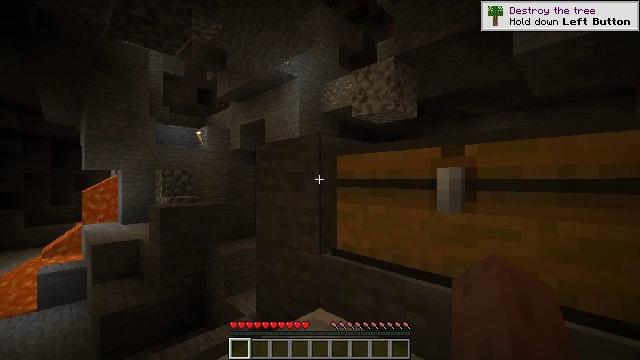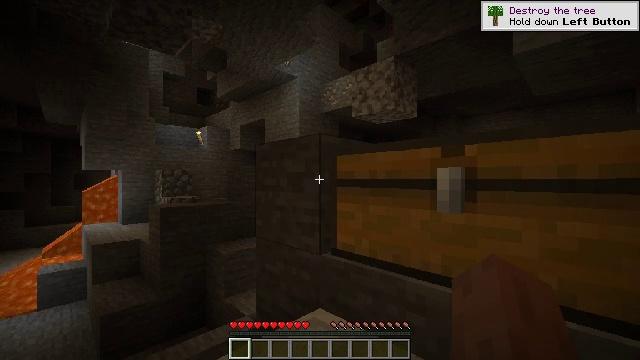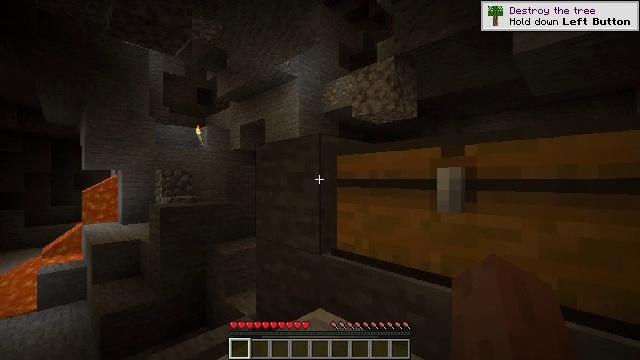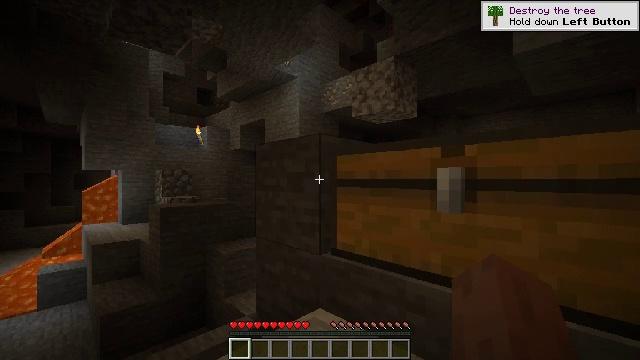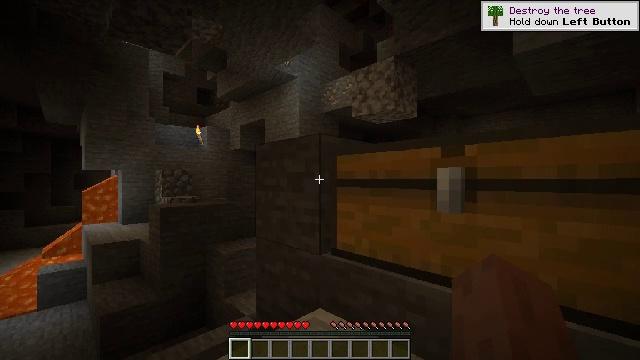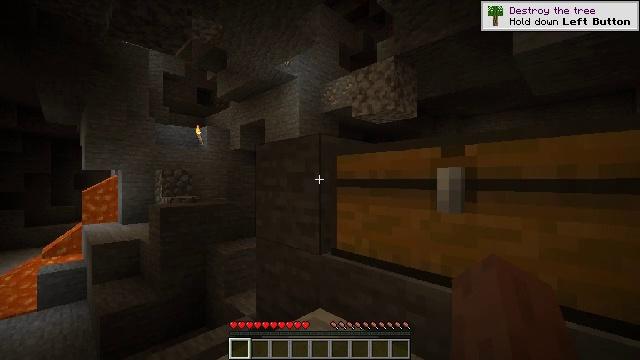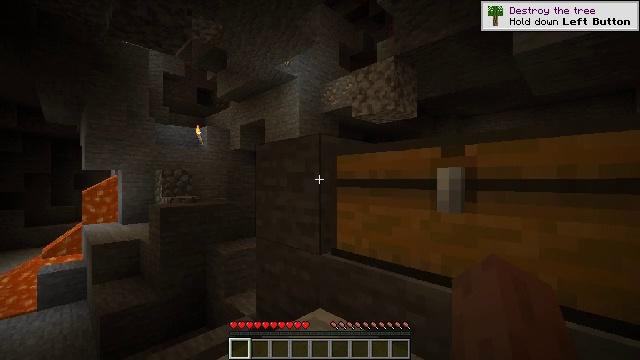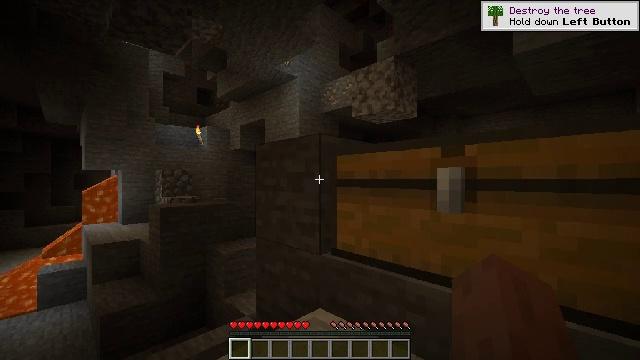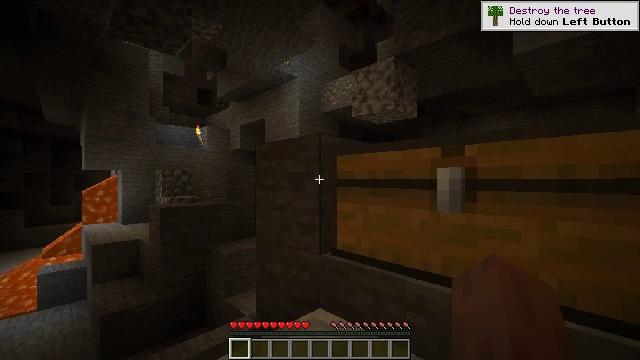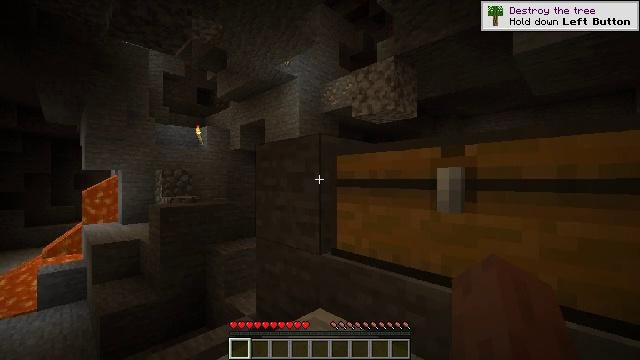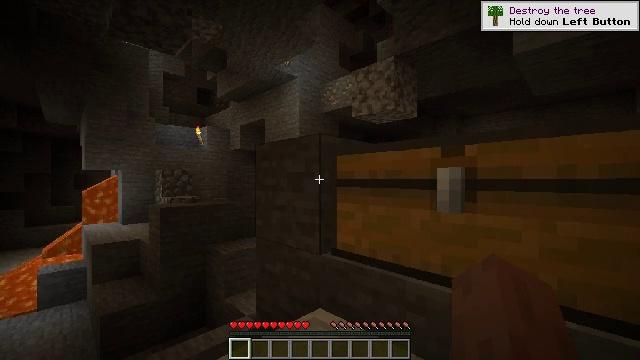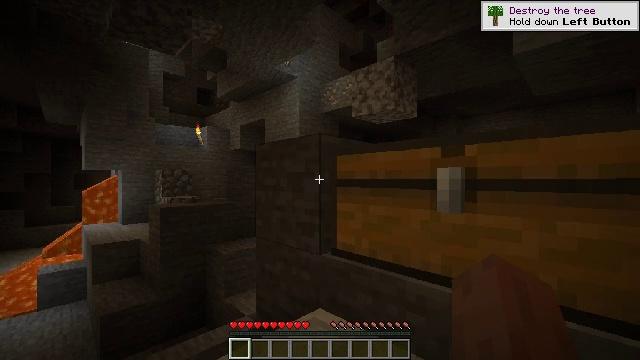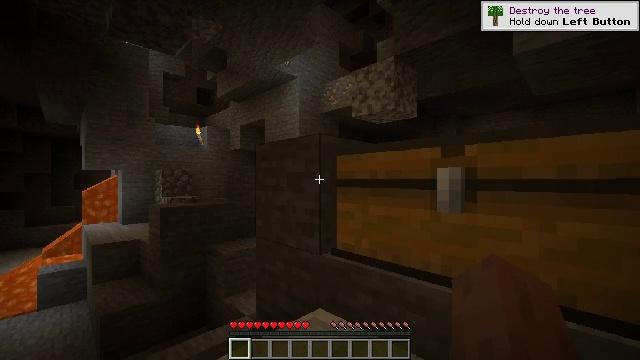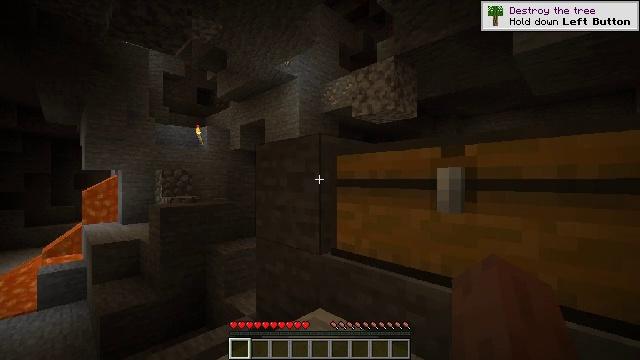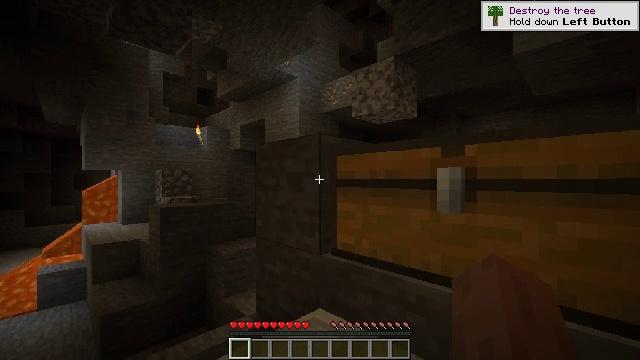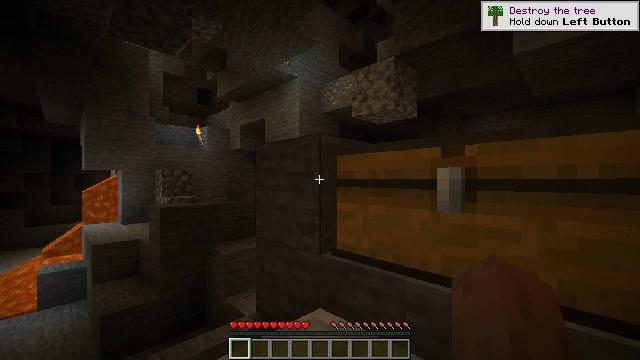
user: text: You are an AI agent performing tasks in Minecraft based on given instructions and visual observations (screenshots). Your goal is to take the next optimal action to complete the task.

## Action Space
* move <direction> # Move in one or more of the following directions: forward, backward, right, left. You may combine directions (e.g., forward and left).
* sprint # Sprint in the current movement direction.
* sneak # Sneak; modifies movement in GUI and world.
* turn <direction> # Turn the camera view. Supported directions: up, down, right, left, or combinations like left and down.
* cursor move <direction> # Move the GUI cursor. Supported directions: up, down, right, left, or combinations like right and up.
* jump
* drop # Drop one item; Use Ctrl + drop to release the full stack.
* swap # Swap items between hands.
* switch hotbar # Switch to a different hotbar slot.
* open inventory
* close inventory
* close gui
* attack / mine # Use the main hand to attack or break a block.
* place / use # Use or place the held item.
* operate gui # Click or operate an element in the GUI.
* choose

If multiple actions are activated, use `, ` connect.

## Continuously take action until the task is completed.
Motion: motion action
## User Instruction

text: Construct iron leggings using iron ingots.
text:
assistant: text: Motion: no_op
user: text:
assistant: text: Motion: no_op
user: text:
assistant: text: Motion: no_op
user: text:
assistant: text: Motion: no_op
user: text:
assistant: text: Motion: no_op
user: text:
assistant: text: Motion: no_op
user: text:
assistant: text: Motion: no_op
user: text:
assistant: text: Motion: no_op
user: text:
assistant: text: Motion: no_op
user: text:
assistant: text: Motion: no_op
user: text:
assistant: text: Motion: no_op
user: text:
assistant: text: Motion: no_op
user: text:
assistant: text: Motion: no_op
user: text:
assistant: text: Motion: no_op
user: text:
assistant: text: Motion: no_op
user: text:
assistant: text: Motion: no_op
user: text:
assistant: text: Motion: no_op
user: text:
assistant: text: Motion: no_op
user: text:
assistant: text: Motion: no_op
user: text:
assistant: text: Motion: no_op
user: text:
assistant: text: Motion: no_op
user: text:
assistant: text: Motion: no_op
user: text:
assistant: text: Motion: no_op
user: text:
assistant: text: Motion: no_op
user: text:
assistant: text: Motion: no_op
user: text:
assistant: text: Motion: no_op
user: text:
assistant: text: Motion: no_op
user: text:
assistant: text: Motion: no_op
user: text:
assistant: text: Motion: no_op
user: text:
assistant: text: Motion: no_op